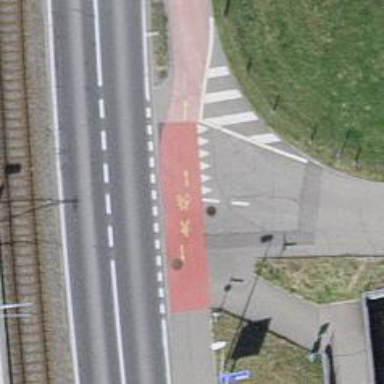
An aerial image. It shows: Marked road crossing featuring surface markings.